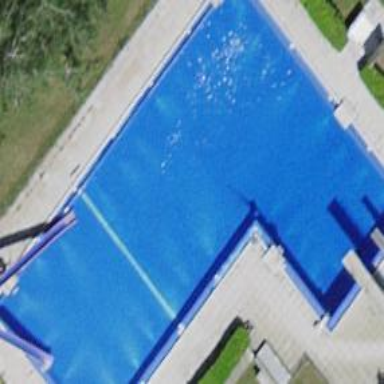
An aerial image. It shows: Swimming pool located in leisure land.